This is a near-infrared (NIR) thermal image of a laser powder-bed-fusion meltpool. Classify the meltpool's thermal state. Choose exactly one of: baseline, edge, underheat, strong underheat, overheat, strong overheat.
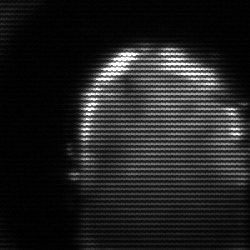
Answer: baseline